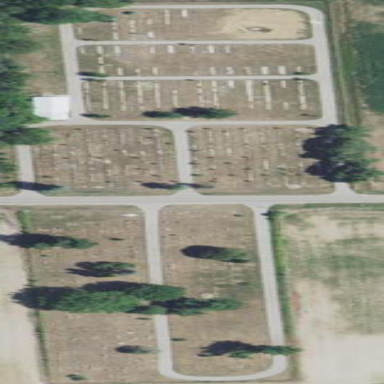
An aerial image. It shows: Cemetery.